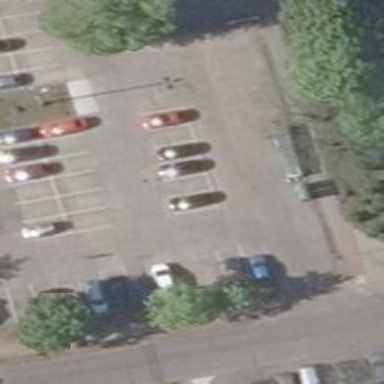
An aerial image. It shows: Road serving as parking aisle.